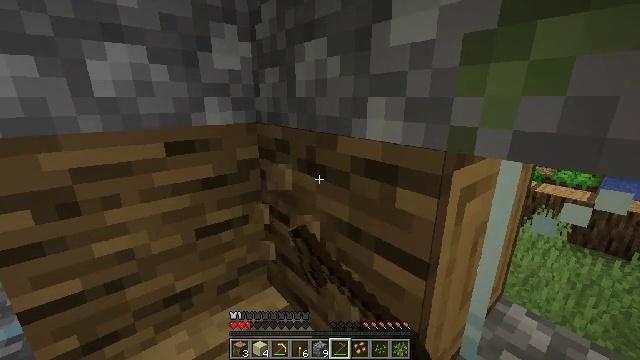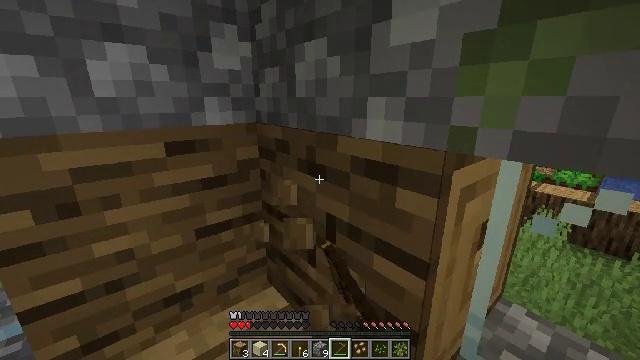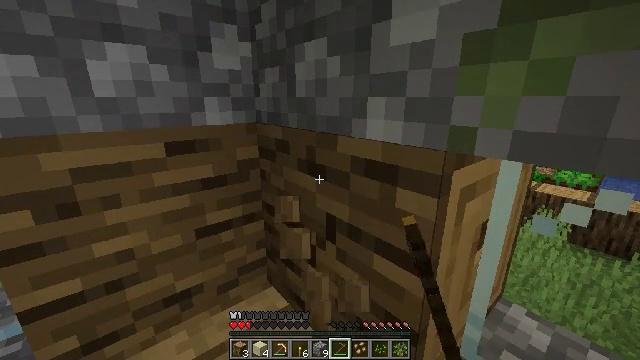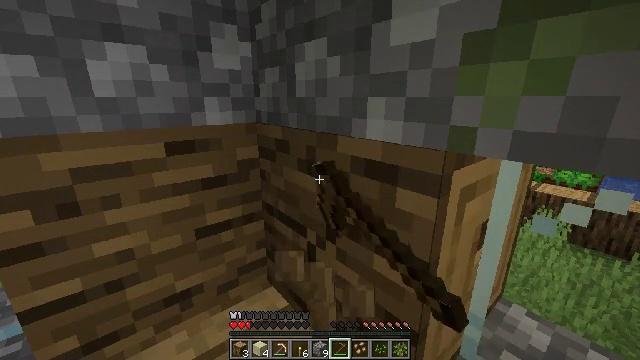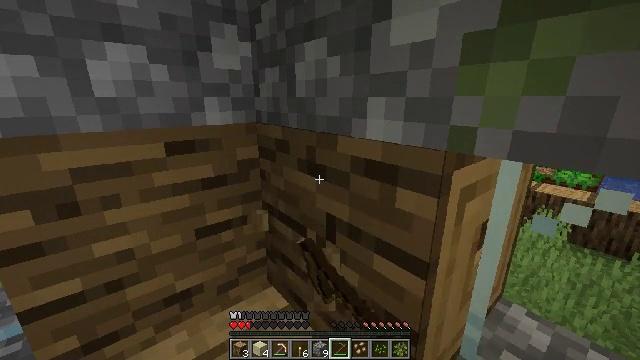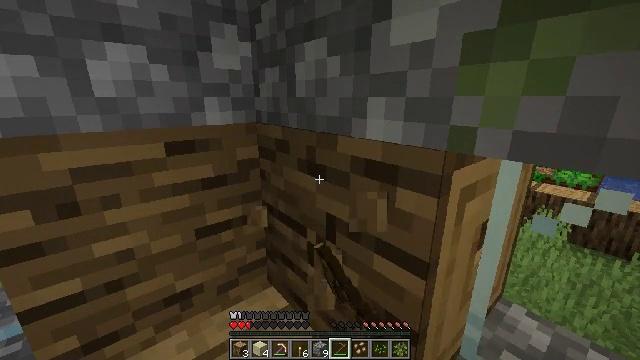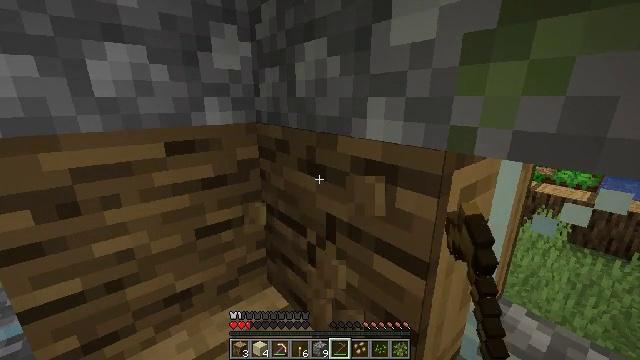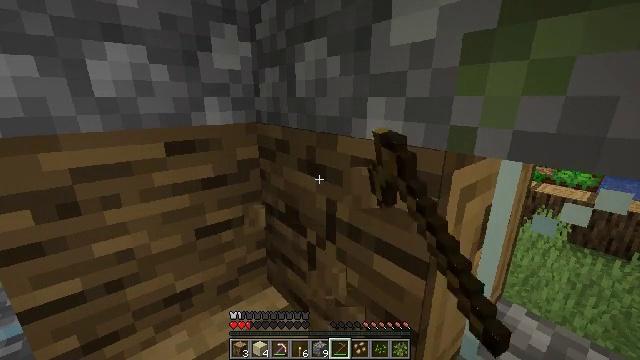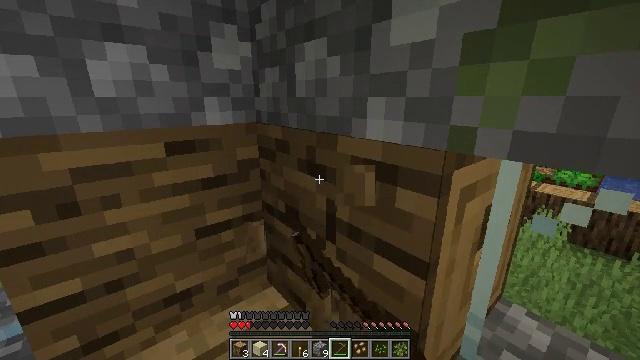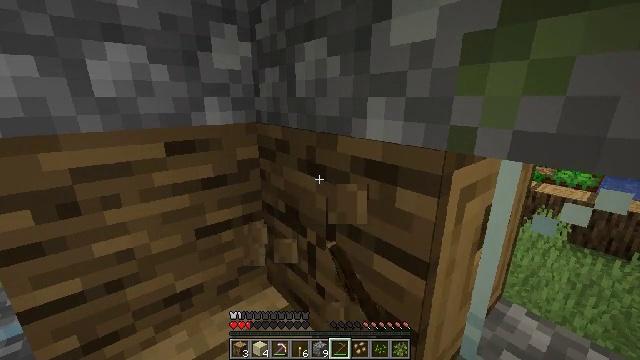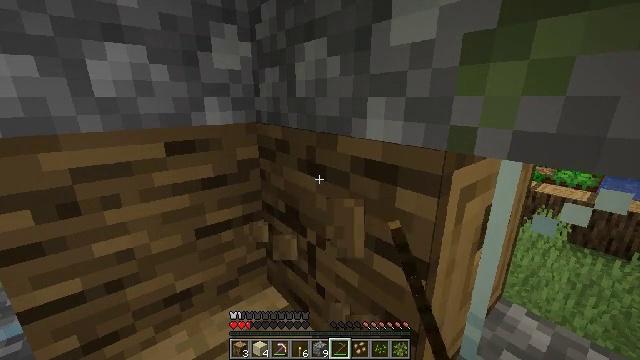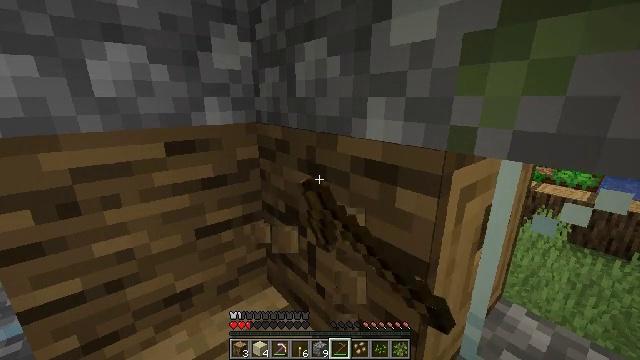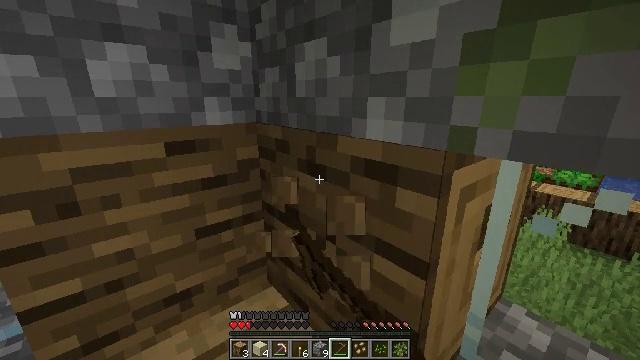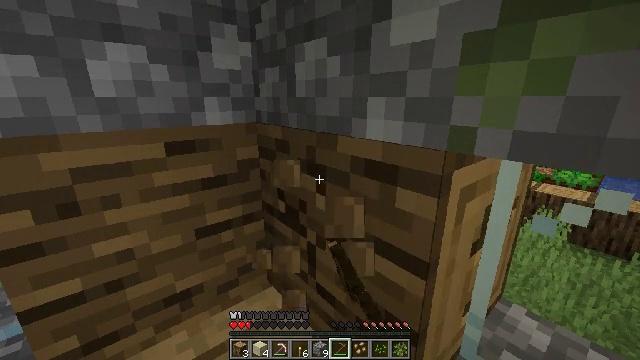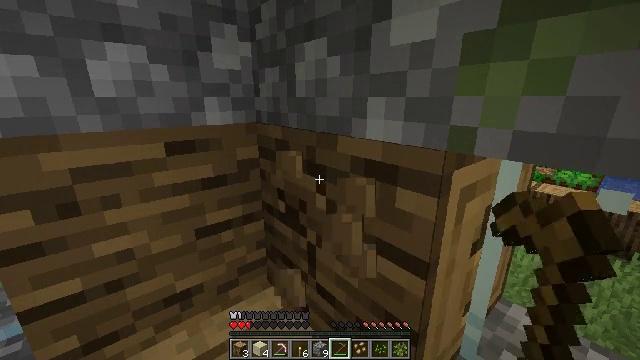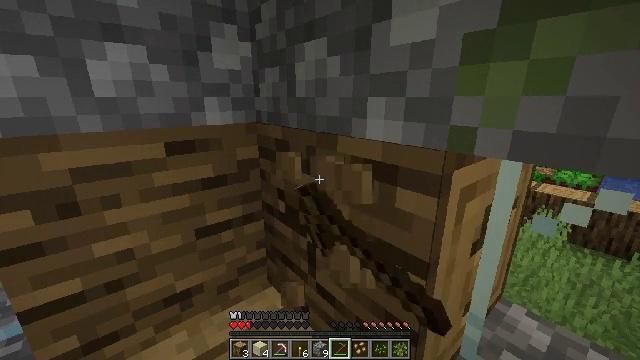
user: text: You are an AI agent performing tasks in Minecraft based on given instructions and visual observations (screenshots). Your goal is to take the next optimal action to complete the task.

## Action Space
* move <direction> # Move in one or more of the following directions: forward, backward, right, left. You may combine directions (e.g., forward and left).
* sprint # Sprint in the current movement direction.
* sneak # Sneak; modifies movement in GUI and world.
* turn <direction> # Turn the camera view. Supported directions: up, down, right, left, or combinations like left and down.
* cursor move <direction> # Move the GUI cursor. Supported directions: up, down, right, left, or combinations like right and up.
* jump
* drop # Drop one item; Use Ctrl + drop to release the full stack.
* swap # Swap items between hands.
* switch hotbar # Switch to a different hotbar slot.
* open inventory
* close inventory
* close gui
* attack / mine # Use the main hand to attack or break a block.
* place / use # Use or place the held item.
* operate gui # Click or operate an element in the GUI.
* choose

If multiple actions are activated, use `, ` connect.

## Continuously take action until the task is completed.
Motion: motion action
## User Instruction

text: Collect oak log for crafting.
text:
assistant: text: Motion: attack / mine
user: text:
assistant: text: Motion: attack / mine
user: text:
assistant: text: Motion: attack / mine
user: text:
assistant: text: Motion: attack / mine
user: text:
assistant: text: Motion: attack / mine
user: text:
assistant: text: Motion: attack / mine
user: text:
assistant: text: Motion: attack / mine
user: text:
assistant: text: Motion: attack / mine
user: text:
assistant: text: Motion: attack / mine
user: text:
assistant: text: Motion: attack / mine
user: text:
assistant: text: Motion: attack / mine
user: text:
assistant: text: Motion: attack / mine
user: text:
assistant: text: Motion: attack / mine
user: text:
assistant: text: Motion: attack / mine
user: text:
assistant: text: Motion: attack / mine
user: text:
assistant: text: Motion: attack / mine
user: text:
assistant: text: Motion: attack / mine
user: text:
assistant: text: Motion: attack / mine
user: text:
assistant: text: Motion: attack / mine
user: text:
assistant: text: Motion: attack / mine
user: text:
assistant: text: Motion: attack / mine
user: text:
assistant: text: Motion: attack / mine
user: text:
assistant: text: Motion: attack / mine
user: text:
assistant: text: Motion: attack / mine
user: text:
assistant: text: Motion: attack / mine
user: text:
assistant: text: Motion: attack / mine
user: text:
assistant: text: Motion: attack / mine
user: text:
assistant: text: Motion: attack / mine
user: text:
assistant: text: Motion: attack / mine
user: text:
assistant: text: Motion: attack / mine